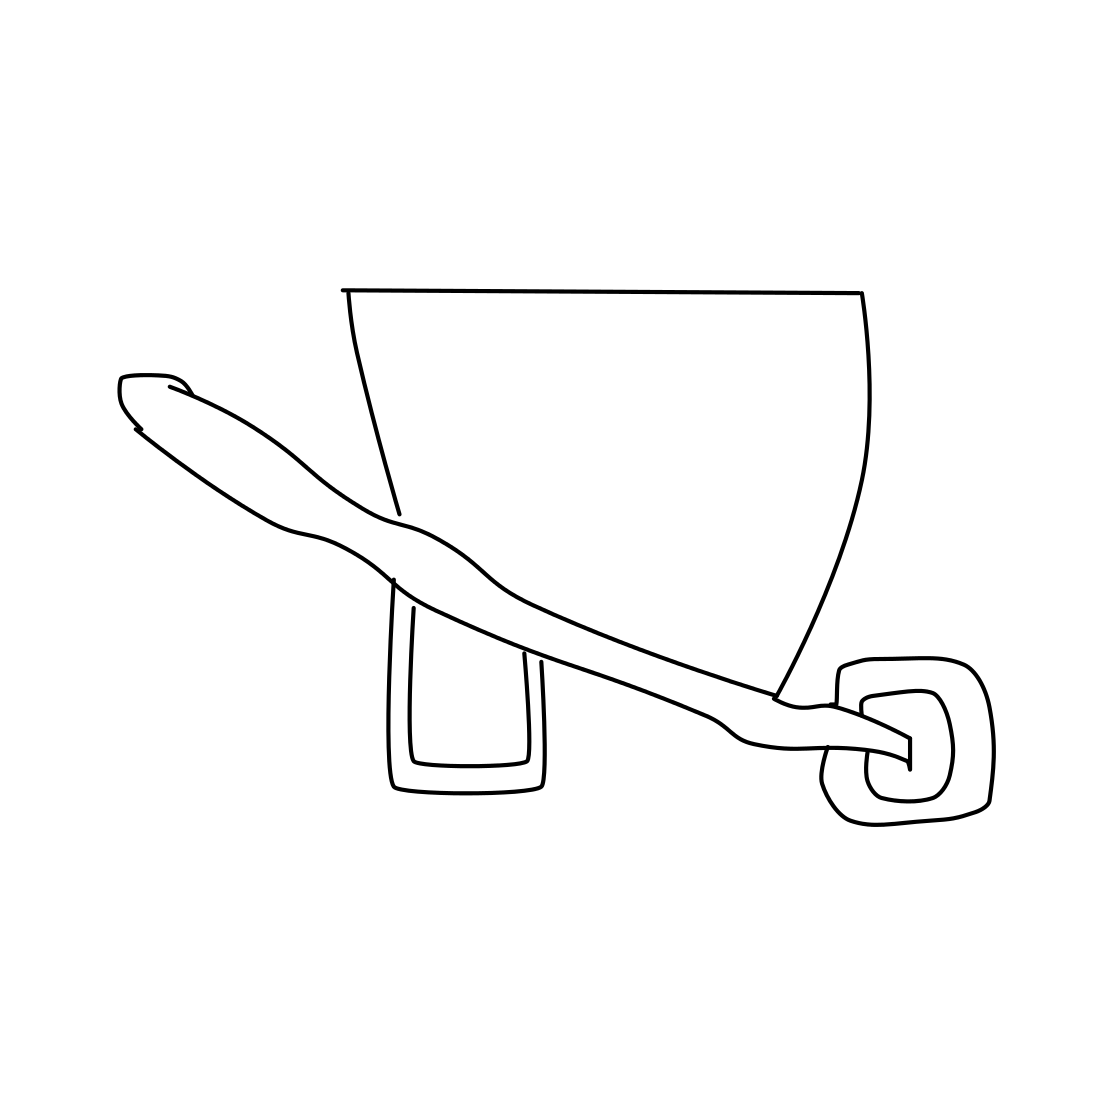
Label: wheelbarrow